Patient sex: M
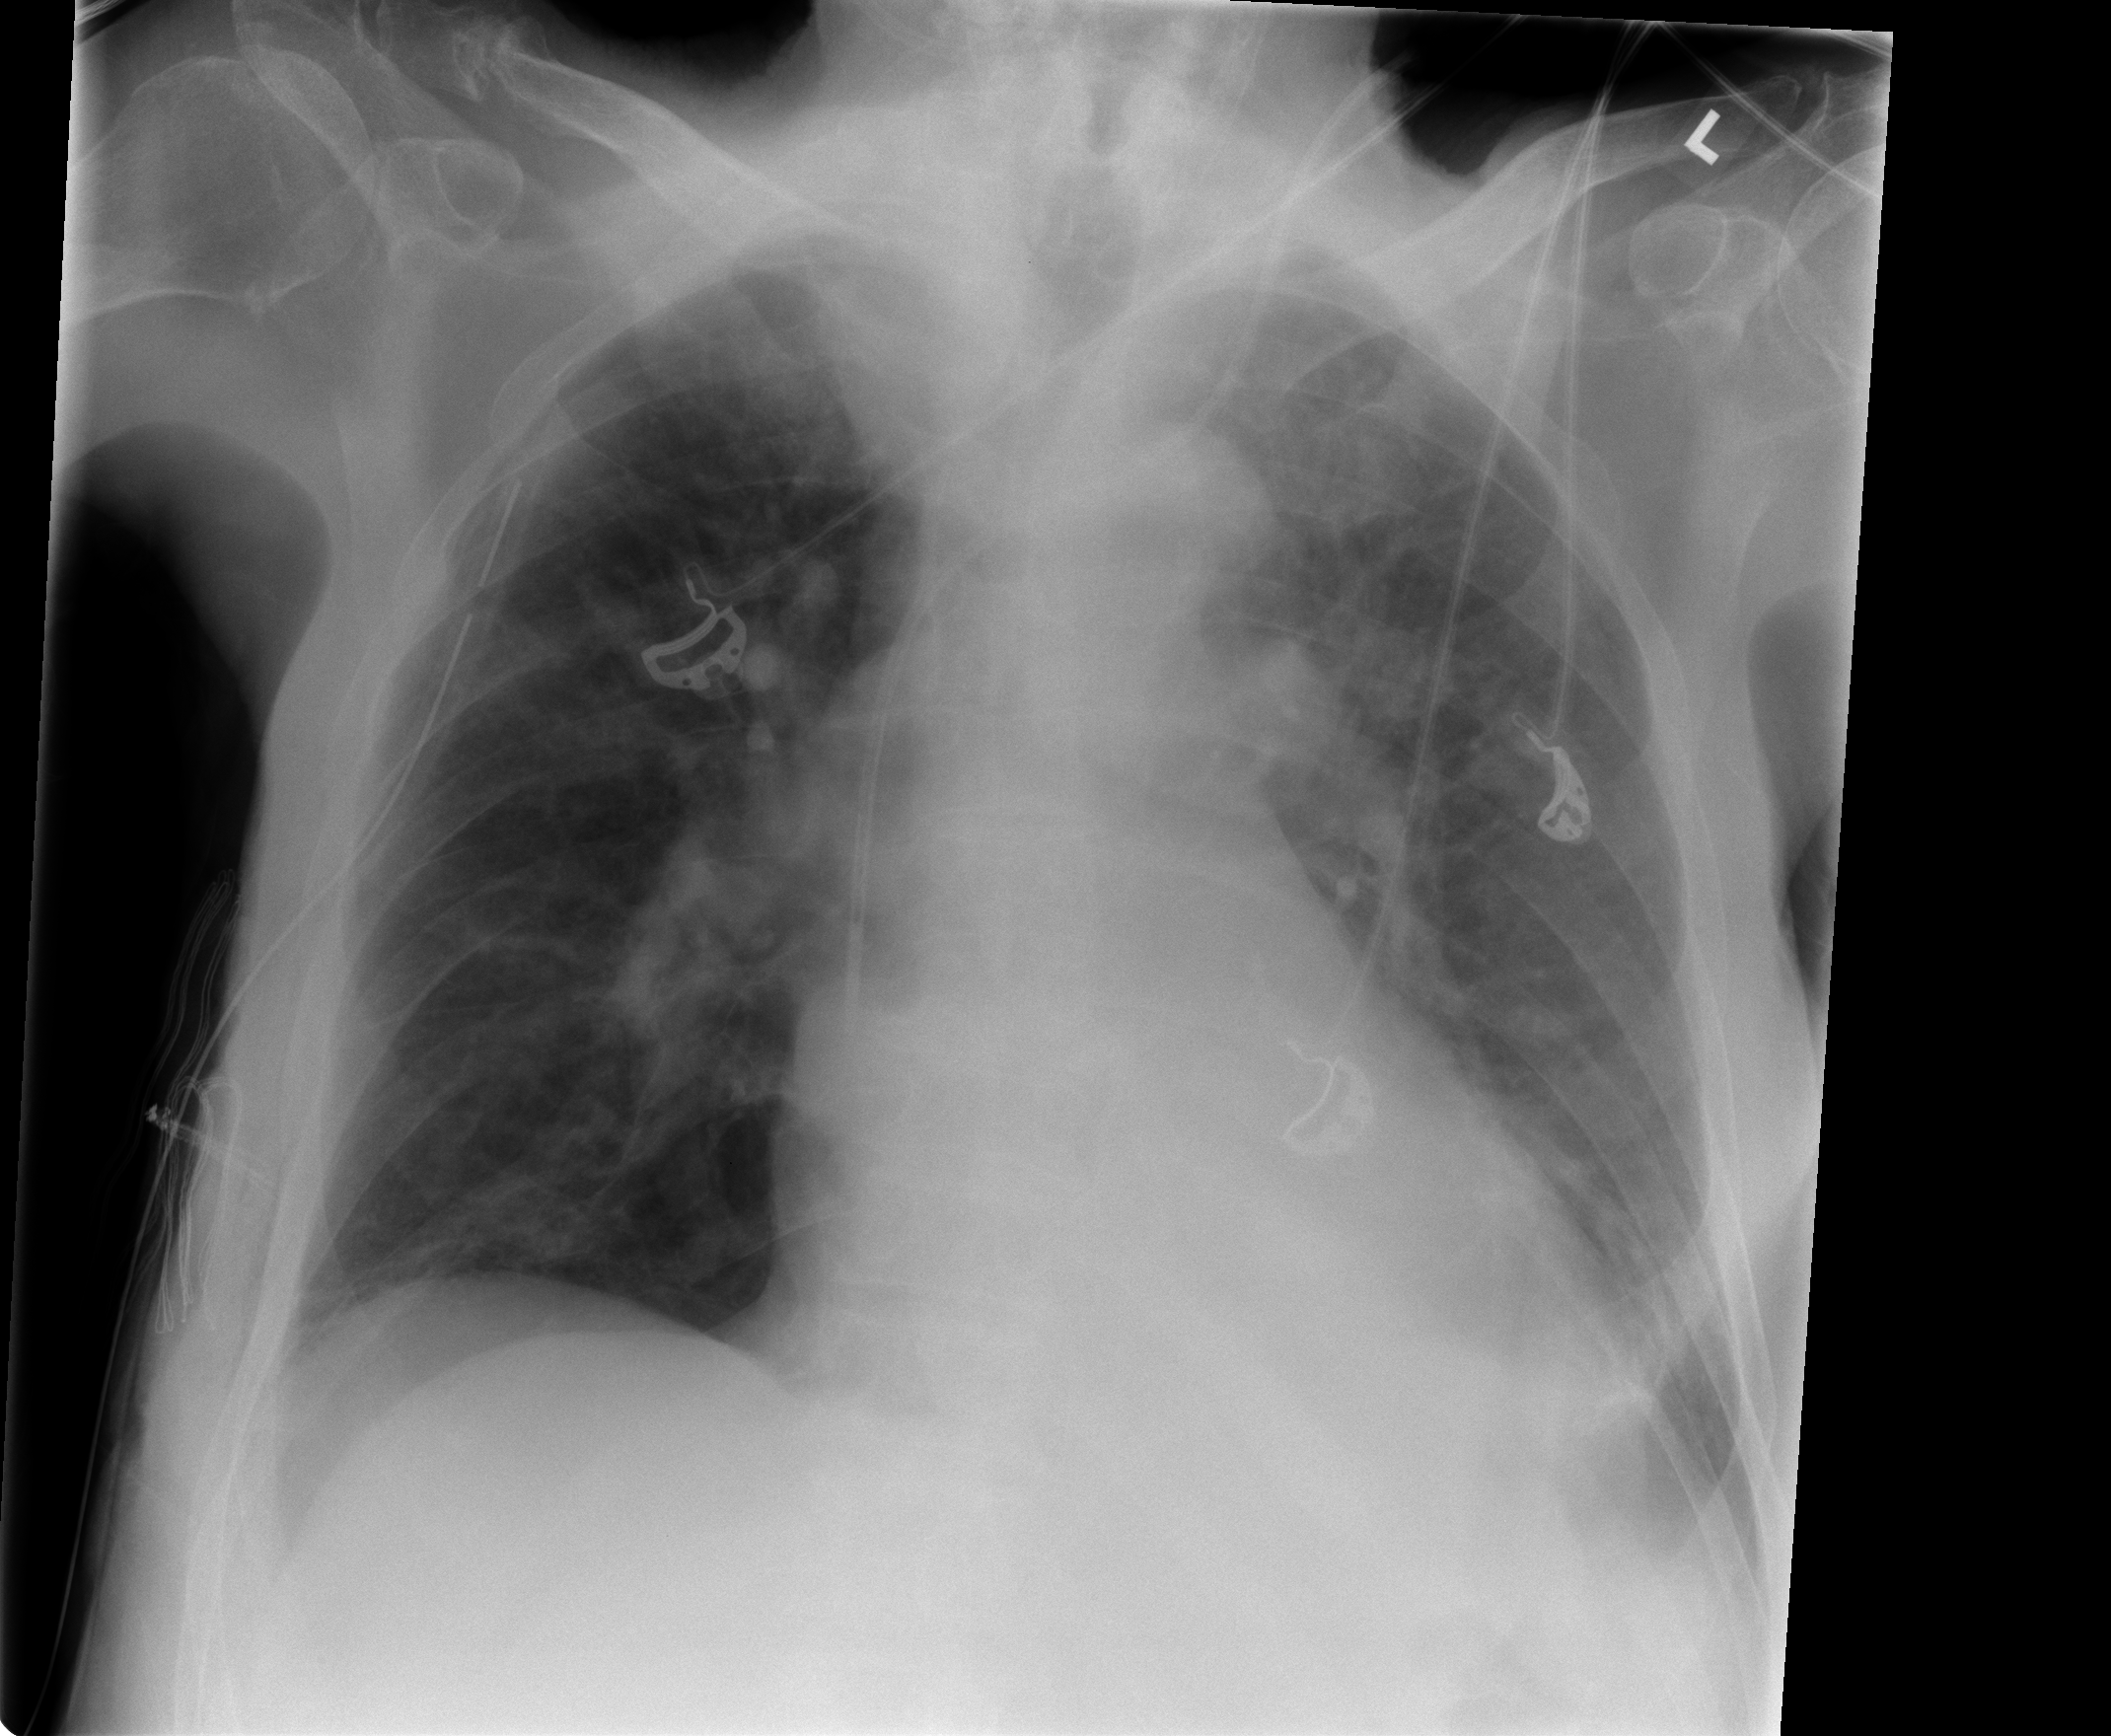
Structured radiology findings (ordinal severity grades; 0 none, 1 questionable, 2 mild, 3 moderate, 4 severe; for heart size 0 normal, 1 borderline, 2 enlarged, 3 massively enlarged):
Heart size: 2
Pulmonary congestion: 0
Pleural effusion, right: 0
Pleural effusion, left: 2
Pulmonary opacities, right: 0
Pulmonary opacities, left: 1
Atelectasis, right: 2
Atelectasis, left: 2